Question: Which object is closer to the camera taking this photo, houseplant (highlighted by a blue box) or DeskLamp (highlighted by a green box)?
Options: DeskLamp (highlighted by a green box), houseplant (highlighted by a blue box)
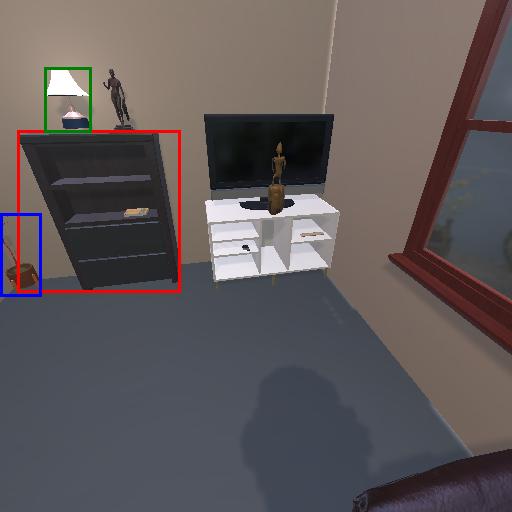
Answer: DeskLamp (highlighted by a green box)